Question: I just reinstalled Eclipse Juno. I've had many eclipse installations over the years, but I thought this was a fresh one. Obviously not that fresh. This window keeps prompting me for a login. The hostname it's listing as a repository is no longer used for anything, but it might have been an old subversion repository. I've combed through all the preferences and can't find anything that might be doing this.
One hint is that a change I made to a file to eliminate a compile error did not "take". The offending line is gone, but the error won't go away. It acts like the file did not get changed after all. Maybe related -- maybe not.
Where is this coming from? How do I stop it from prompting me? I have to hit cancel 3 times before it goes away. It recurs with agonizing fury when I try to close a project. This is driving me crazy.
I installed a recent version of JBOss Tools along with this. Jboss Dev Studio 6.0.1 which contains jboss tools 3.4.

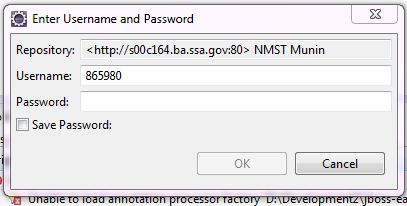
Answer: Andre and I discussed this a bit more over on <URL> and we concluded this is related to my version control. The host mentioned in the prompt is our former SVN repository.
I never did find anything untoward configured on my project, but I probably missed it and in the meantime re-installed everything, reimported the projects and the problem went away.
I have since upgraded to JBDS 7 and the problem hasn't recured yet, but then again I didn't yet install subclipse. I've just done that 5 min ago. If the problem recurs, I will hunt for answers in the project Team->SVN preferences.